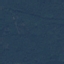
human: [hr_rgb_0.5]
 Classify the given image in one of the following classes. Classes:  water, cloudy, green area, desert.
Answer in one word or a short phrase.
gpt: green area